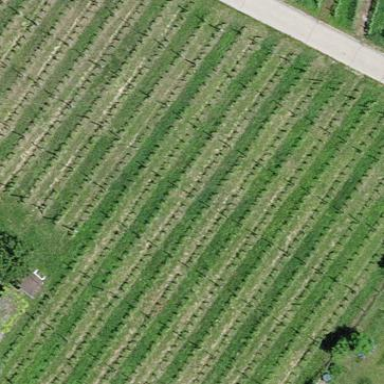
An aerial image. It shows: Vineyard with grape crops.